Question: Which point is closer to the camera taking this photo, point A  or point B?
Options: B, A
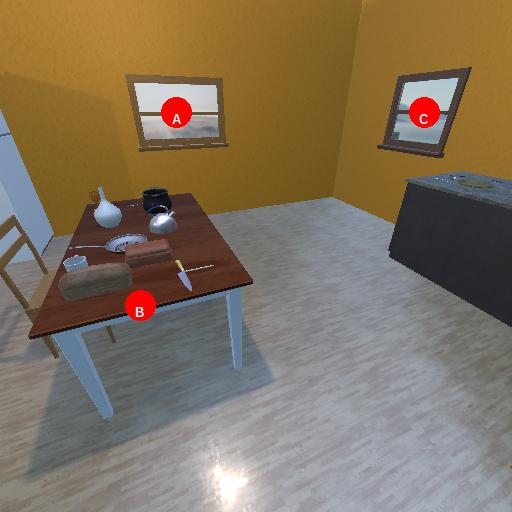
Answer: B